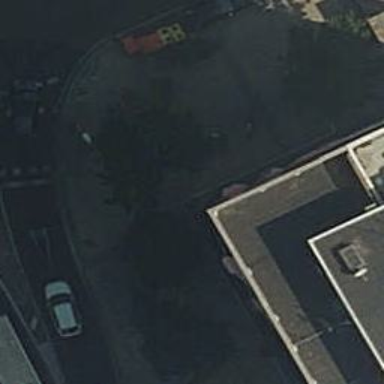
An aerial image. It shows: Bank.